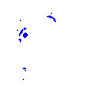
Particle: pion